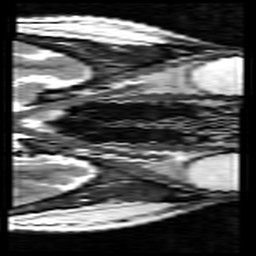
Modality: T2w
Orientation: axial
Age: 36
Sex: female
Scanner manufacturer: siemens
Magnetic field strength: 3 T
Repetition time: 5.19 s
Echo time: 0.085 s